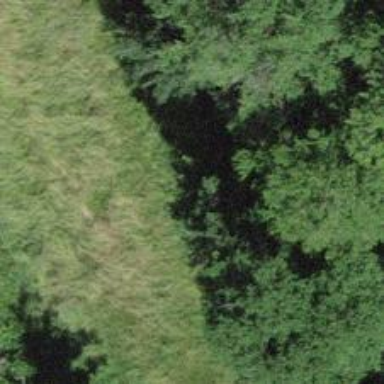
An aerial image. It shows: Grassy path.